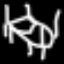
Label: bed